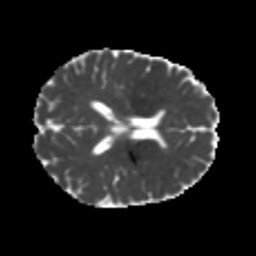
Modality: MD
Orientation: axial
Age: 22
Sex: female
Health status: healthy
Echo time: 0.074 s